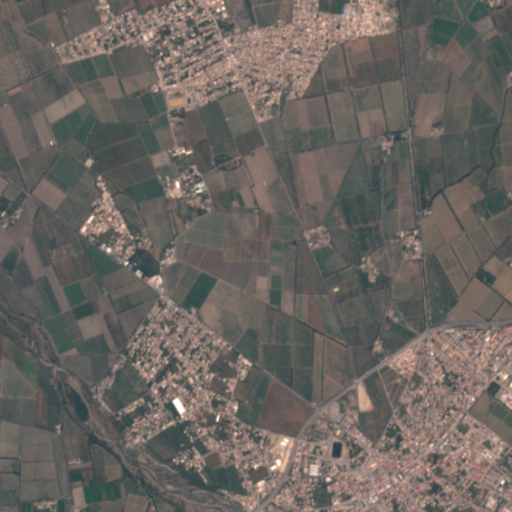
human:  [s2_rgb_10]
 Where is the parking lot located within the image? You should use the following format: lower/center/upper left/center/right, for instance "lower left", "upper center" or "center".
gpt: The parking lot is located in the lower right of the image.
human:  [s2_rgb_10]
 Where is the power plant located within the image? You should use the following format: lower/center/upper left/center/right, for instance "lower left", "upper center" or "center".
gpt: The power plant is located in the upper center of the image.
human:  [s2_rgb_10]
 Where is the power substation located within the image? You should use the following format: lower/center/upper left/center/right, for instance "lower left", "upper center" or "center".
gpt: The power substation is located in the upper center of the image.
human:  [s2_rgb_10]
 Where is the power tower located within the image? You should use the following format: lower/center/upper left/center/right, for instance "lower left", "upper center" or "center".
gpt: The power tower is located in the upper of the image.
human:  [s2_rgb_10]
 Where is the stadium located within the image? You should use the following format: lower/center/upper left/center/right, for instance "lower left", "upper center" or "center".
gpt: The stadium is located in the lower right of the image.
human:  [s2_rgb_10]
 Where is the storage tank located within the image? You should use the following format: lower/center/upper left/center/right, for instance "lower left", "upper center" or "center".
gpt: The storage tank is located in the upper center of the image.
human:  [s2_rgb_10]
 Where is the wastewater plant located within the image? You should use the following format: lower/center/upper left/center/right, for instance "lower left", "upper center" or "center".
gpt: The wastewater plant is located in the lower left of the image.
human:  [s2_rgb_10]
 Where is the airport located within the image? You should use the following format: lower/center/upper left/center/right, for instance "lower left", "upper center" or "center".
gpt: There is no airport in the image.